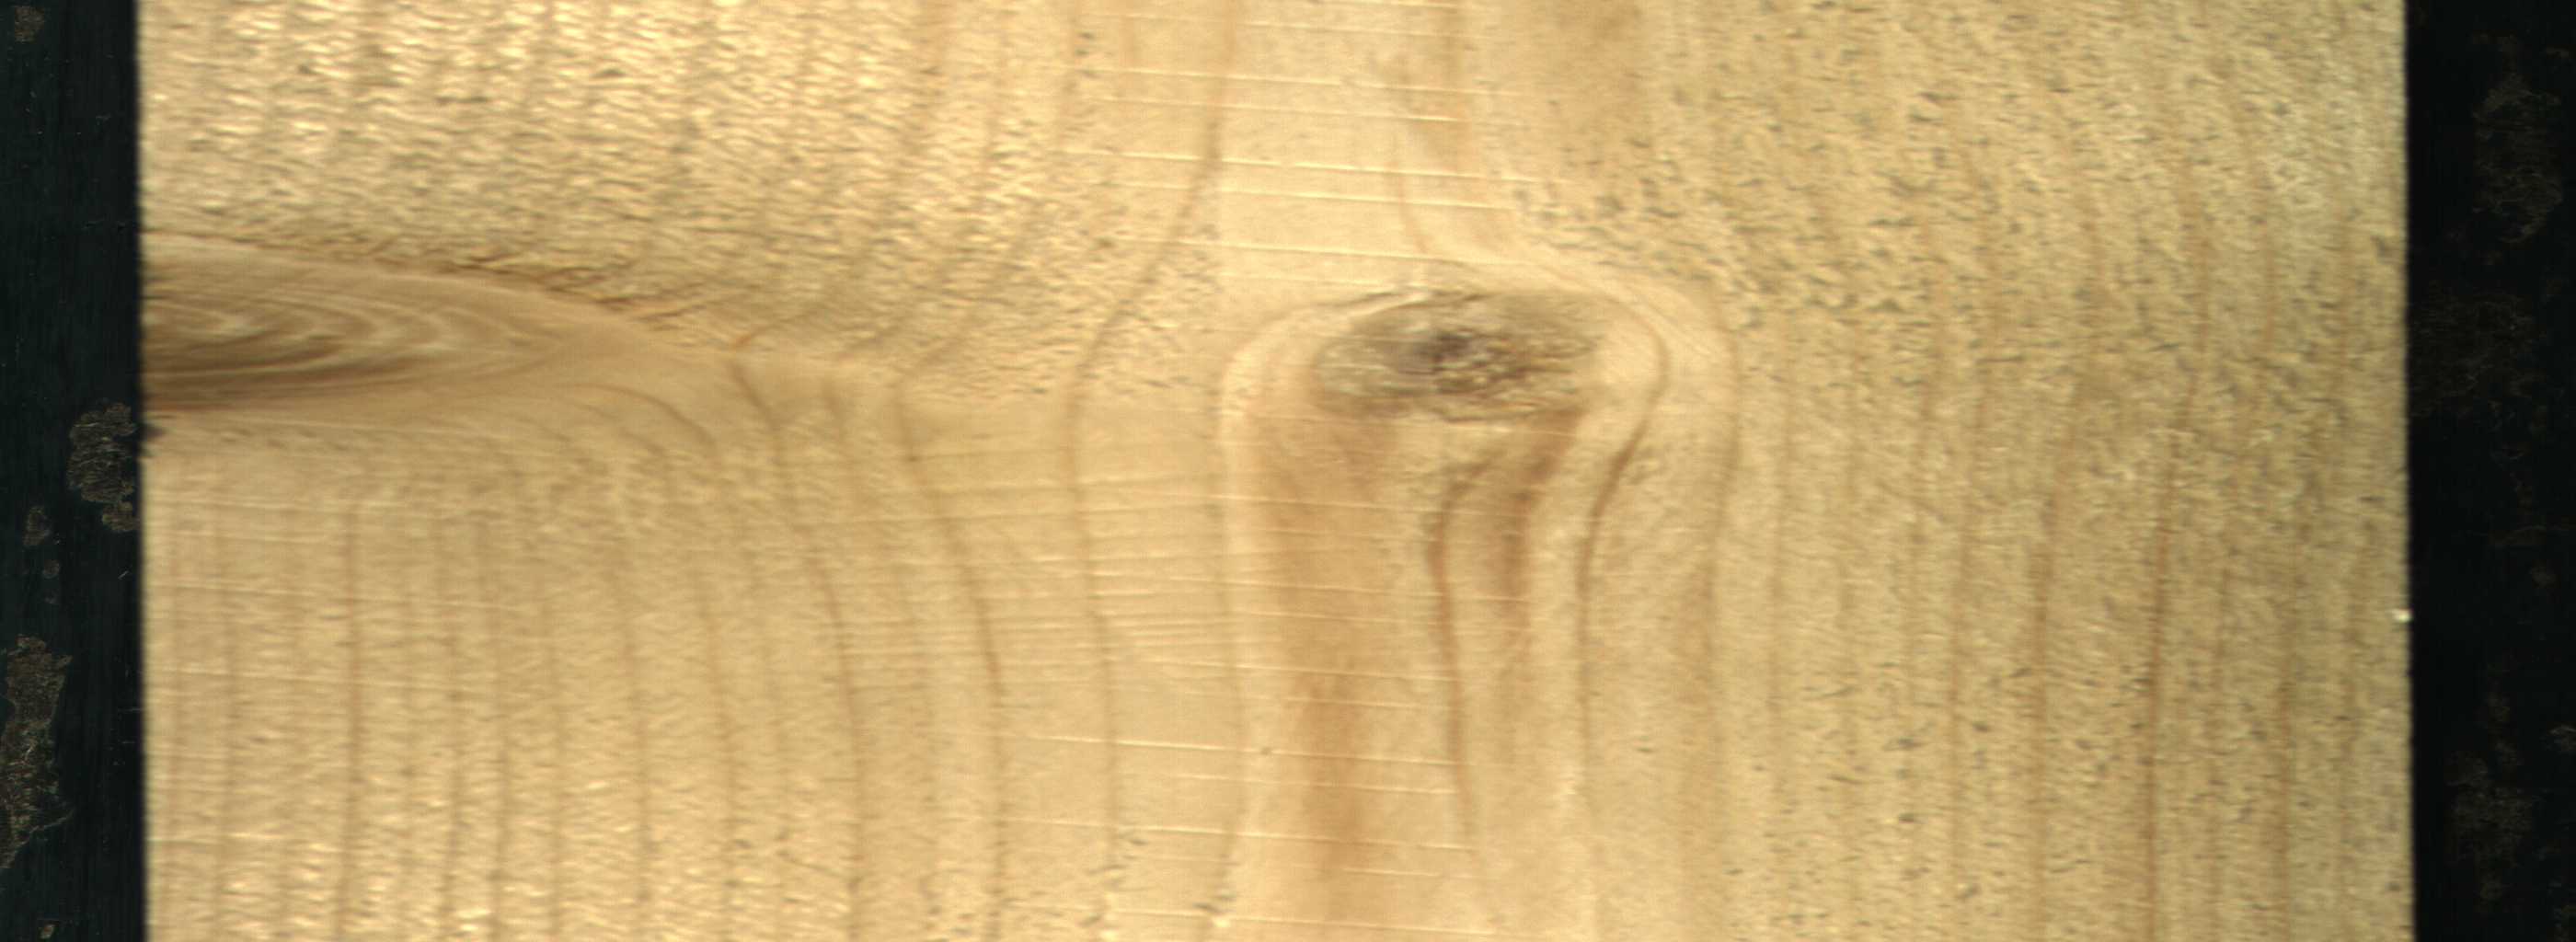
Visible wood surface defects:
Live_Knot
Live_Knot